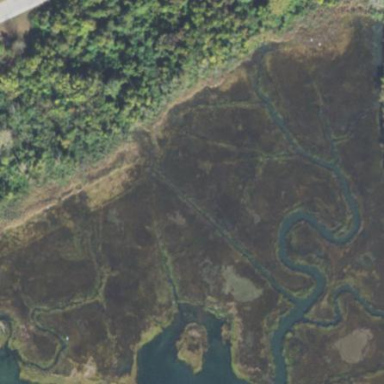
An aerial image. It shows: Marsh wetland.